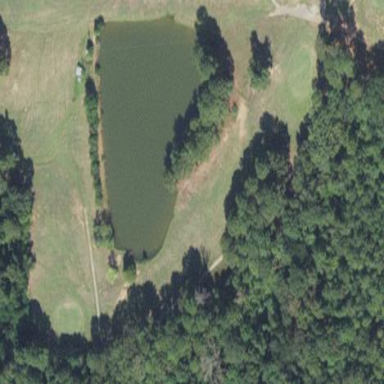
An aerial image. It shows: Water hazard on golf course. The hazard is natural water feature.